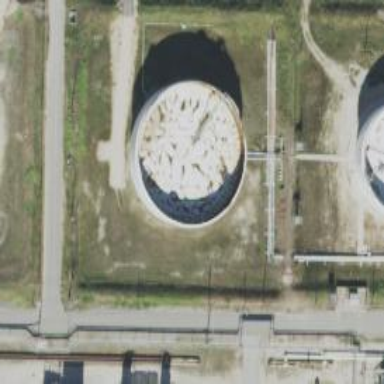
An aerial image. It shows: Storage tank which is man-made and housed in building.